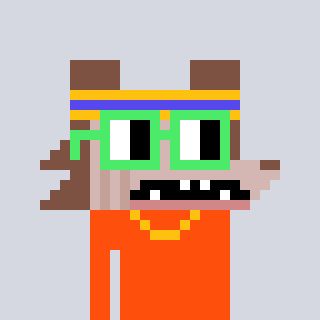
a pixel art character with square light green glasses, a werewolf-shaped head and a orange-colored body on a cool background